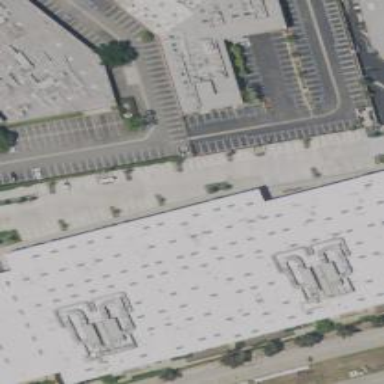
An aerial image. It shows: Multi-storey parking lot with asphalt surface.